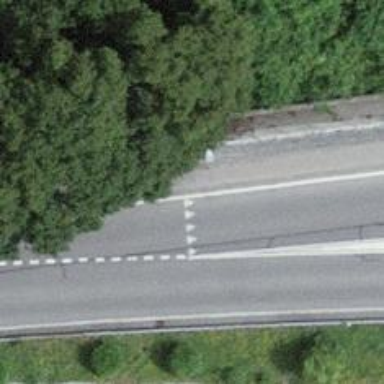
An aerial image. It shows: Road with "give way" sign.